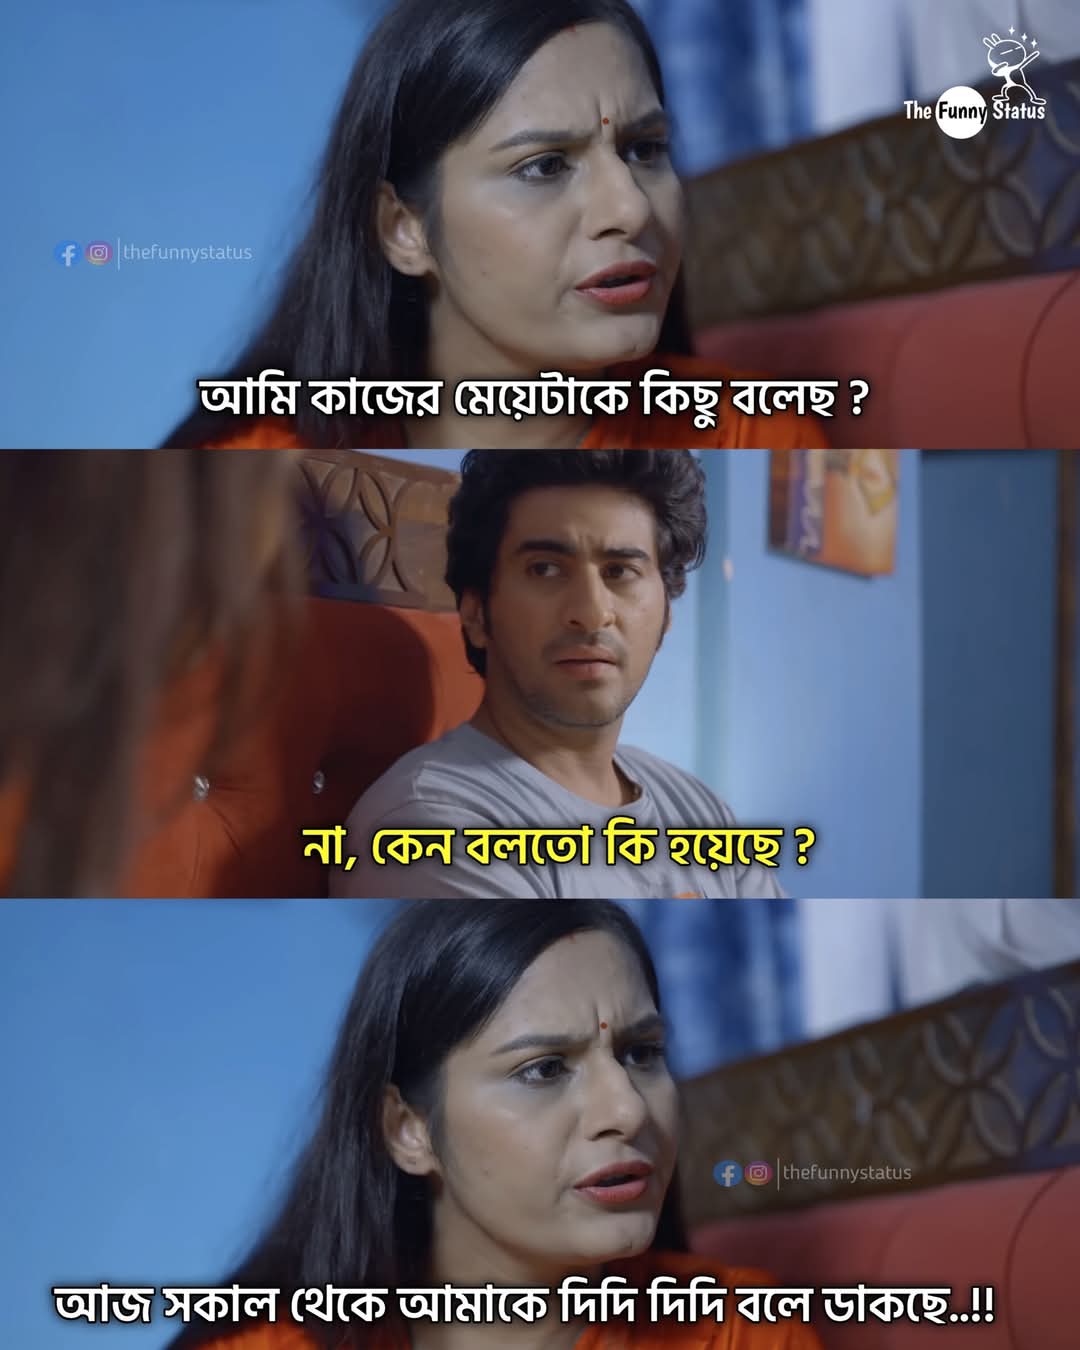
Text: আমি কাজের মেয়েটাকে কিছু বলেছ?
না, কেন বলতো কি হয়েছে?
আজ সকাল থেকে আমাকে দিদি দিদি বলে ডাকছে..!!
Label: Non Hate